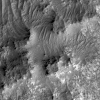
Atmospheric dust classification: not_dusty